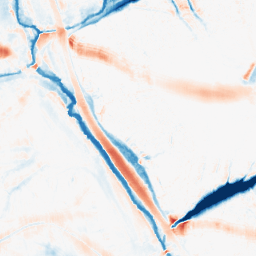
Category: morphological
Decomposition family: morphological_ellipse
Decomposition parameters: operation: average
width: 30
height: 20
Upsampling method: bilinear
Upsampling parameters: scale: 4
Upsampling scale: 4